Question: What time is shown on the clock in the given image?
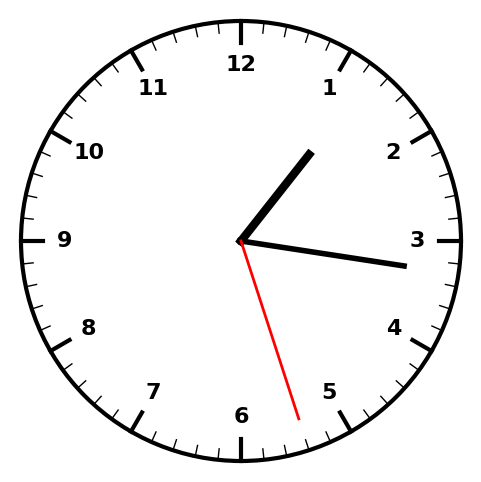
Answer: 01:16:27